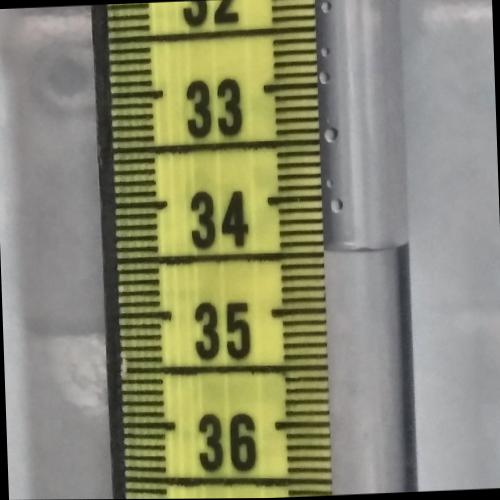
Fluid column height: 34.5 cm